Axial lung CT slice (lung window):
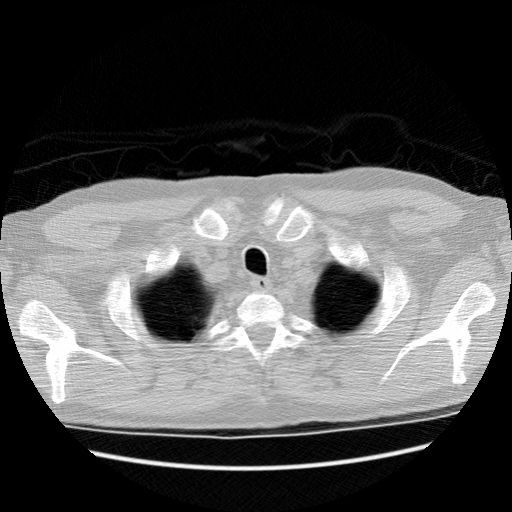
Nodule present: no